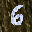
Label: 6